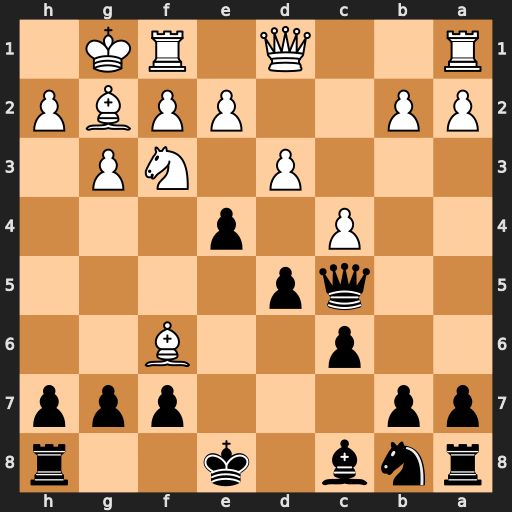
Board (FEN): rnb1k2r/pp3ppp/2p2B2/2qp4/2P1p3/3P1NP1/PP2PPBP/R2Q1RK1
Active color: b
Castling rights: kq
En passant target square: -
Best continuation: exf3 Bxf3 gxf6